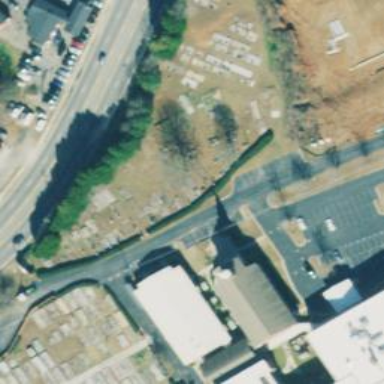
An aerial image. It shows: Cemetery.